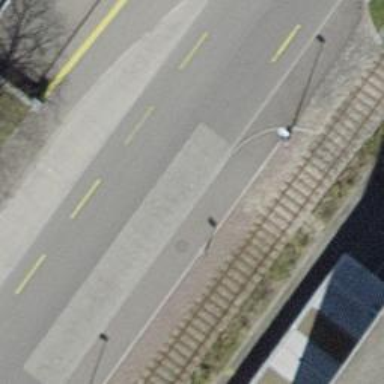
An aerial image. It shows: Bus stop with platform for public transport.